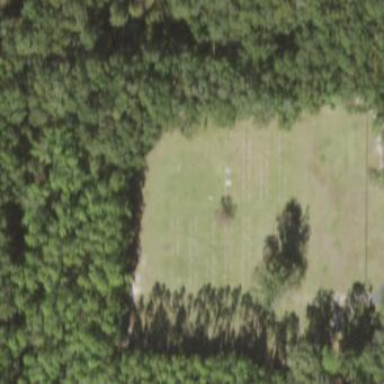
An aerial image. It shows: Cemetery.